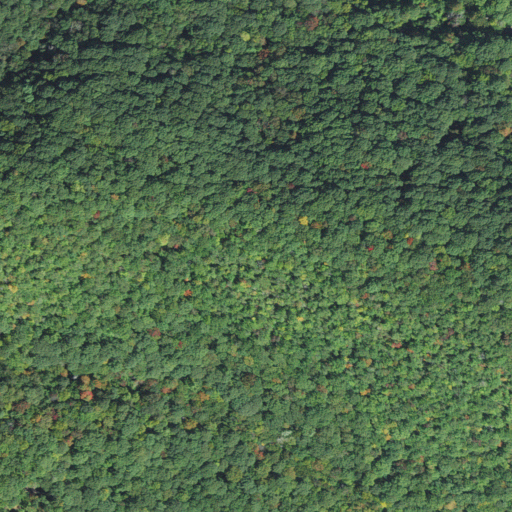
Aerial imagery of ridge(s) in North Carolina named Three Tree Ridge containing deciduous forest and mixed forest